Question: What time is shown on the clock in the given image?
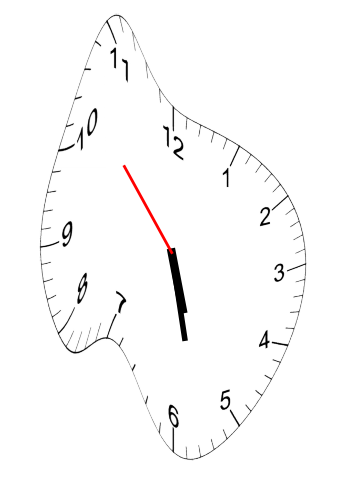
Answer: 05:27:53